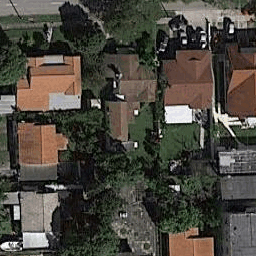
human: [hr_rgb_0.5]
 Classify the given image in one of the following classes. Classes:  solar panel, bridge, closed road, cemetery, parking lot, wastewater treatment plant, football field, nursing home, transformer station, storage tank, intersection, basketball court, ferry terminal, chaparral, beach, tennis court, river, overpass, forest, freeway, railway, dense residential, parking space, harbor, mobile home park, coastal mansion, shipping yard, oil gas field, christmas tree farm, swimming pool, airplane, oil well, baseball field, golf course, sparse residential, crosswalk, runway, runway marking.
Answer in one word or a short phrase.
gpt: dense residential